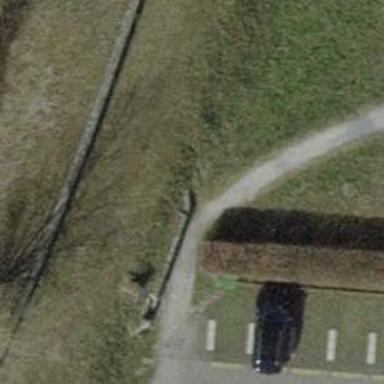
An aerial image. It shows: Unpaved footway.